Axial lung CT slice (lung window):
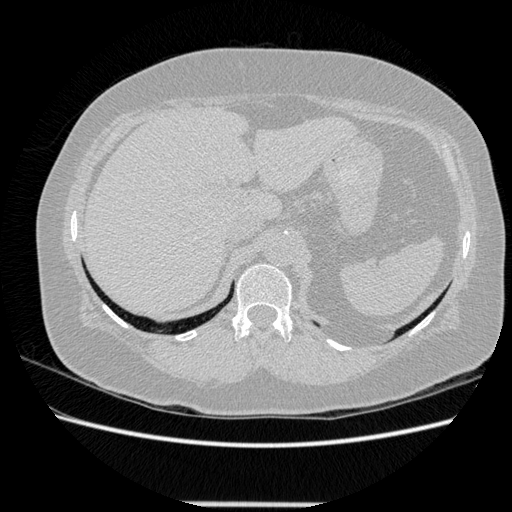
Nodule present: no